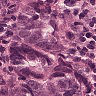
Metastatic tissue present: yes